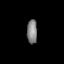
Tissue: prostate
Cell type: T cells
Senescence score: 0.2318
Nuclear area (px): 239
Mean DAPI intensity: 132.301